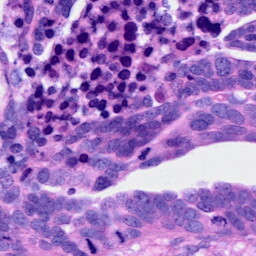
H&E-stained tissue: Ovarian